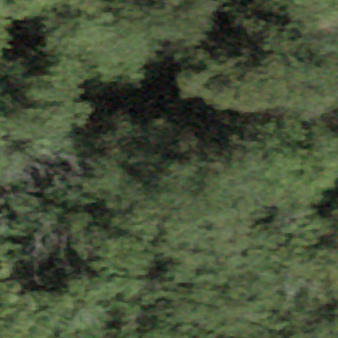
Label: other